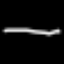
Label: line